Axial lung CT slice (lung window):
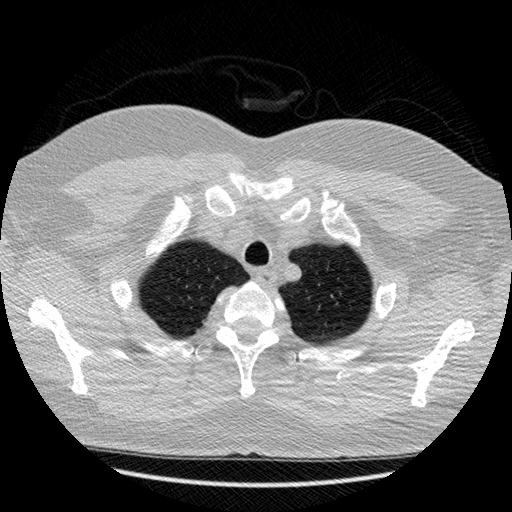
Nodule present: no